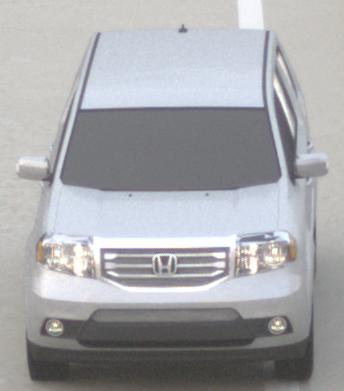
Make: Honda
Model: Pilot
Detailed model: Gen. 2 Facelift
Model produced from: 2012
Model produced until: 2015
Doors: 5
Color: white
Road condition: dry road
Daytime: sunrise or sunset
Contrast: low contrast